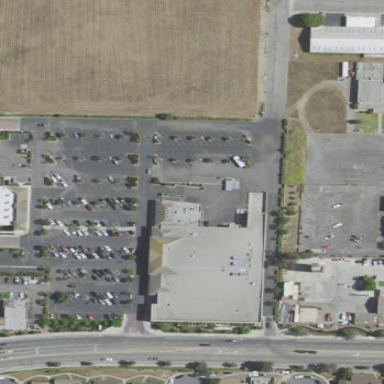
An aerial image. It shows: Parking area with surface.